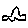
Label: car